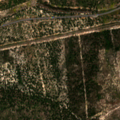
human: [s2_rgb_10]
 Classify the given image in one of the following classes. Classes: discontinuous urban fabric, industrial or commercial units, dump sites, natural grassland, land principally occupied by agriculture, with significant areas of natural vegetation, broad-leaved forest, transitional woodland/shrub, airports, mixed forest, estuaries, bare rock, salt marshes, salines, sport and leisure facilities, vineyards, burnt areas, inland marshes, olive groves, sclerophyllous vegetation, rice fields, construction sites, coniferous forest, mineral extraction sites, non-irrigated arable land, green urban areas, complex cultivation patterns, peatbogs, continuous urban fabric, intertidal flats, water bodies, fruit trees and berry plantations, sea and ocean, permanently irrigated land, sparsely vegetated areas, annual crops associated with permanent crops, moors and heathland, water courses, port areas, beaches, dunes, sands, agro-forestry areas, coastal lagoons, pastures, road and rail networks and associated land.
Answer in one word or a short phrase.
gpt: continuous urban fabric